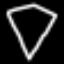
Label: diamond